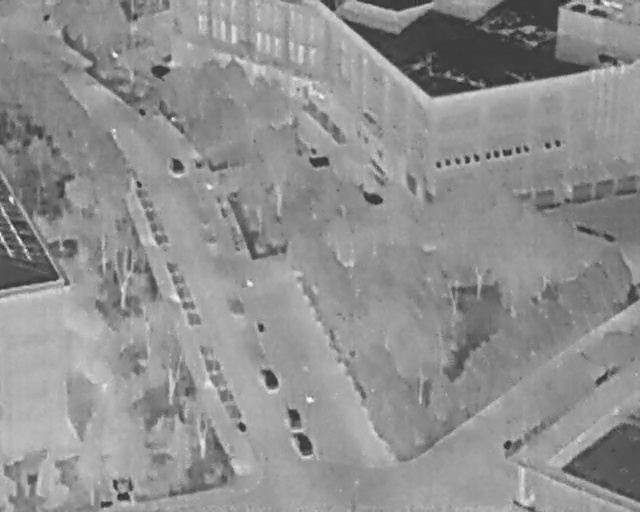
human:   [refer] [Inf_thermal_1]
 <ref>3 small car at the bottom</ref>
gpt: <box>[[40, 72, 44, 75, 164], [44, 80, 47, 82, 168], [45, 84, 49, 88, 167]]</box>

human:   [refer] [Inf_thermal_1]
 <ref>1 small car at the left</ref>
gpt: <box>[[26, 31, 29, 33, 171]]</box>